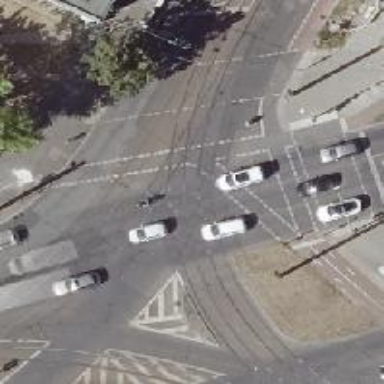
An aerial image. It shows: Tram level crossing on the railway.